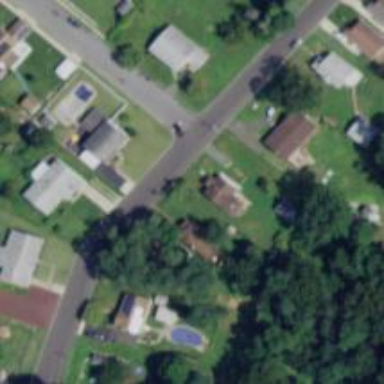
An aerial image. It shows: Residential road.